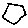
Label: hexagon